Aerial crown-view tile of a tropical tree (Barro Colorado Island, Panama), acquired 20241216:
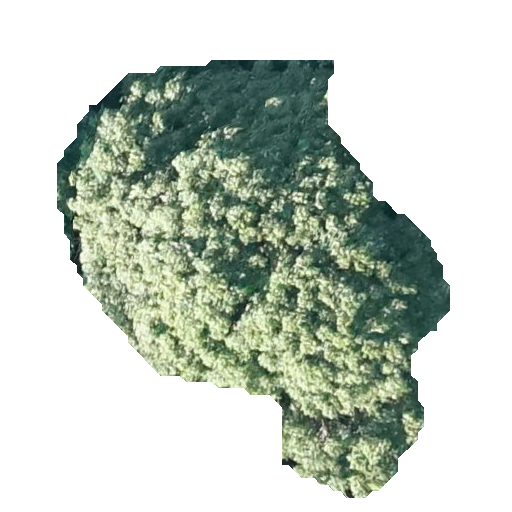
Species: Handroanthus guayacan
GBIF accepted scientific name: Handroanthus guayacan
Crown area: 156.208 m²